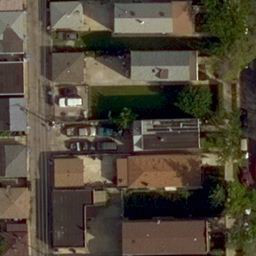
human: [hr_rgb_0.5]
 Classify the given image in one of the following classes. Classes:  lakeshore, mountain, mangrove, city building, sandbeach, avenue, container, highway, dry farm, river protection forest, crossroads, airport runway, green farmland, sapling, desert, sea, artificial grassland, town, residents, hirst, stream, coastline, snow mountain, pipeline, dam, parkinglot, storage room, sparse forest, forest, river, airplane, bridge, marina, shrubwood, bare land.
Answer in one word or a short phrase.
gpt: residents